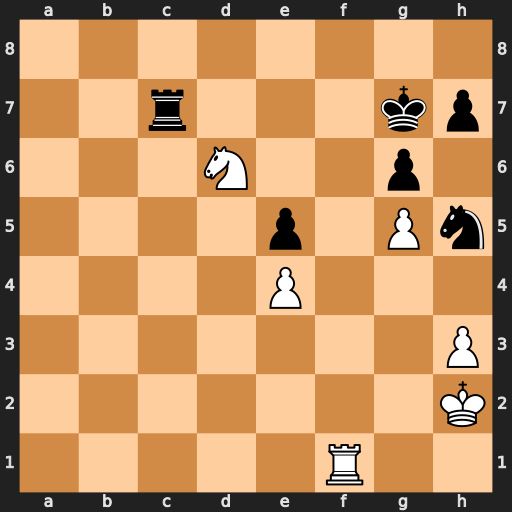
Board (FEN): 8/2r3kp/3N2p1/4p1Pn/4P3/7P/7K/5R2
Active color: w
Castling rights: -
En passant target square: -
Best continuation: Ne8+ Kg8 Nxc7